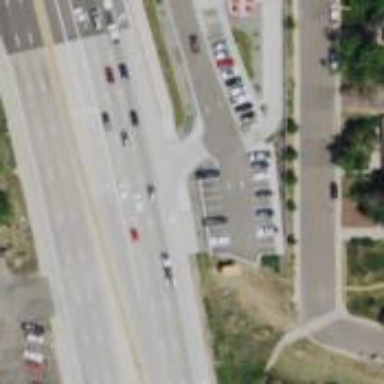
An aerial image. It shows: Trunk link highway.